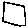
Label: square